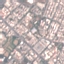
Land use / land cover: Residential